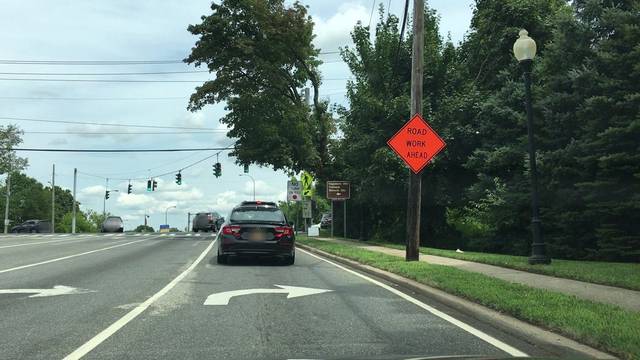
Region: United States
Coordinates: 40.784, -73.534